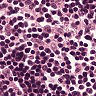
Metastatic tissue present: no